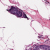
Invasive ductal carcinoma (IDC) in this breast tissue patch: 0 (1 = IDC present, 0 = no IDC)